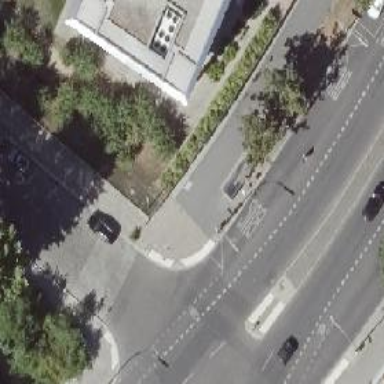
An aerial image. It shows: Sidewalk along the footway.